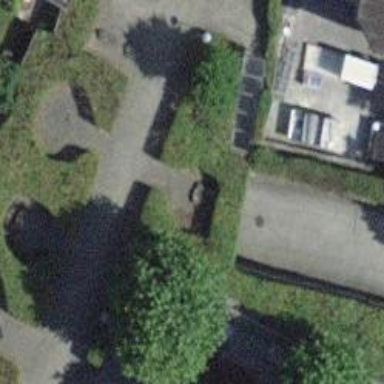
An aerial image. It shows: Parking entrance.